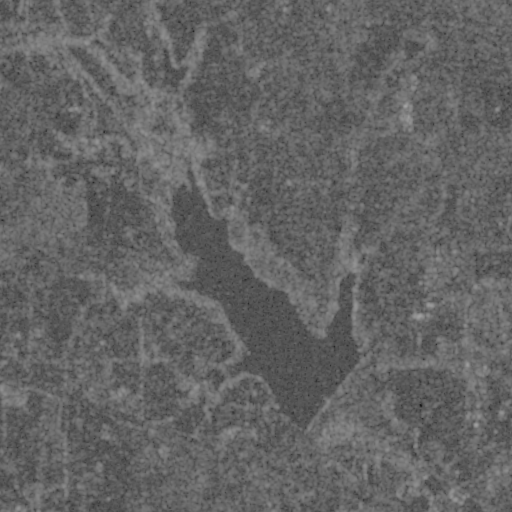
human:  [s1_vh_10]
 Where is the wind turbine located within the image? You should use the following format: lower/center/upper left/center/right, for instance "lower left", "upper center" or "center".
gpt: The wind turbine is located in the upper right of the image.
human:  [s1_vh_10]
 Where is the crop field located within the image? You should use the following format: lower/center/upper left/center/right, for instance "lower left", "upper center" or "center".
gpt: There is no crop field in the image.

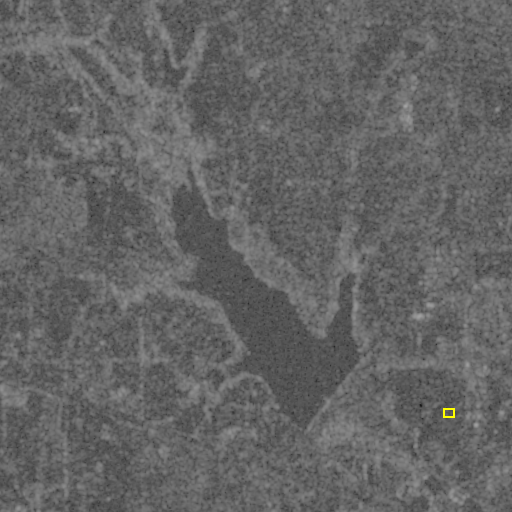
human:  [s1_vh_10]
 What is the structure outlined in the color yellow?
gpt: The structure outlined in yellow is a building.
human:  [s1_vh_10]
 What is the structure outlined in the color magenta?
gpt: There is no magenta outline.